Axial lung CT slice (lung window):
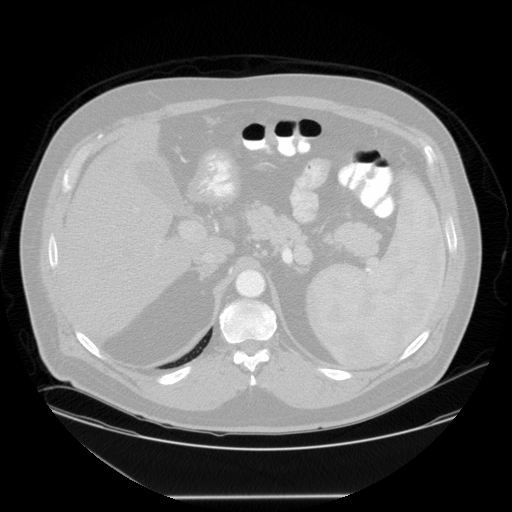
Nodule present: no